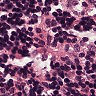
Metastatic tissue present: no